Question: I'm trying to open a file in the current directory on the 'gitBash'. Is there any way to open .py file on git bash and edit the .py file inside the gitBash.
Totally new to python
[Picture of the current directory in which .py file resides is shown ]

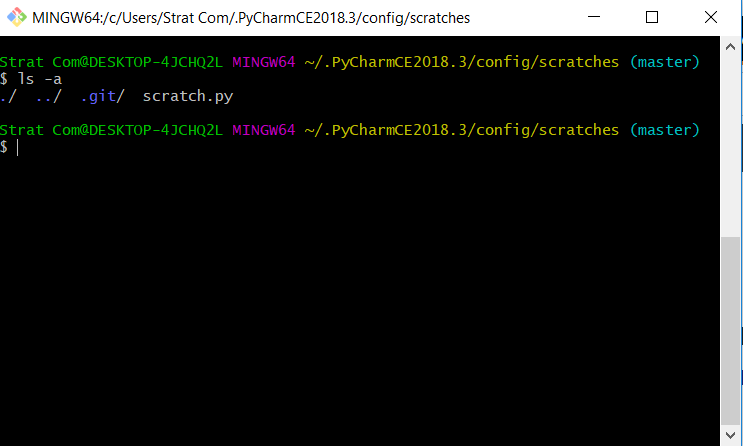
Answer: You can use 'vim' embedded in git bash. Try to type 'vim {filename}' in bash.